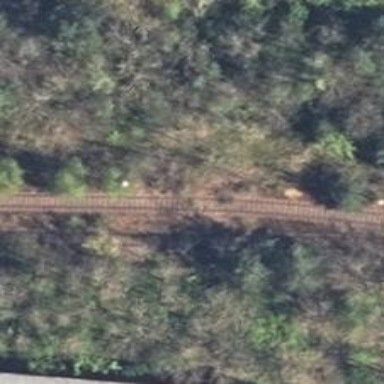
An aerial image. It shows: Rail spur service.